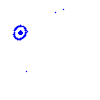
Particle: pion